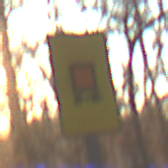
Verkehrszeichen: KennzeichnungspflichtigeFahrzeugeGefaehrlicheGueterOhnePfeilsymbol
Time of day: SunriseSunset
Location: Outdoor (Nature)
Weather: Clear
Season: Autumn
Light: Natural